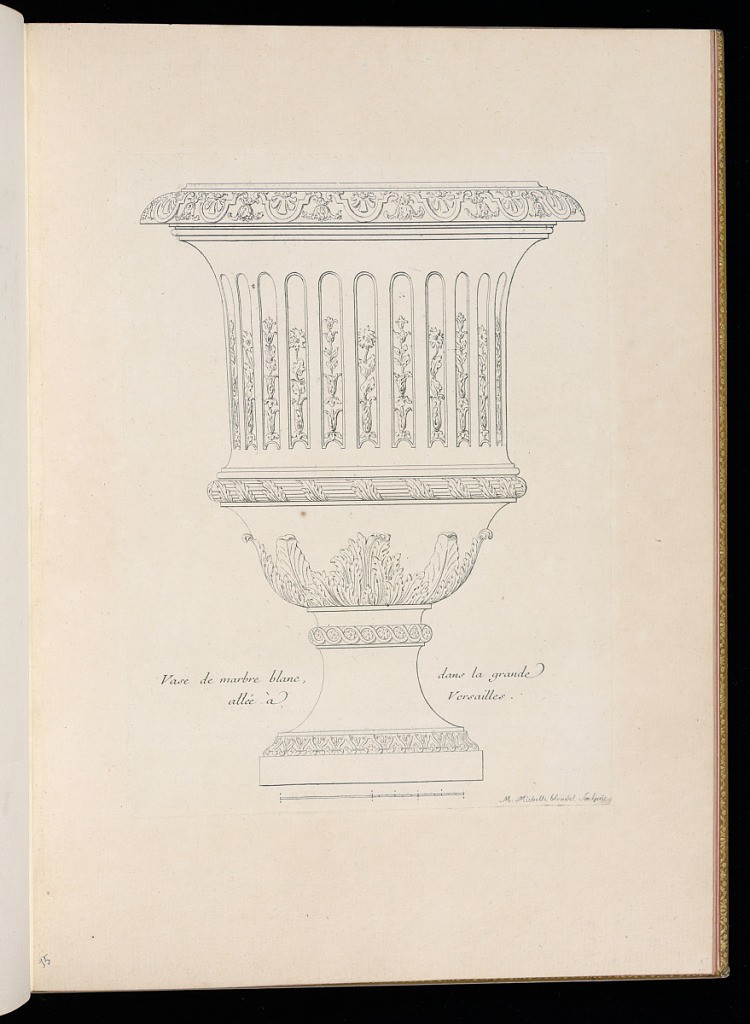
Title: Vase de marbre blanc, dans la grande allée à Versailles
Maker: Marie Michelle Blondel, French, active mid 18th century
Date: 1744–56
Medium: Etching on laid paper
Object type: Print
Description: Design for a vase from the Great Lawn in the gardens at Versailles. The vase is decorated with flowers and acanthus leaf ornament with fluting around the body of the vase. The description is lettered on either side of the foot, with a scale below the base. The plate is signed.